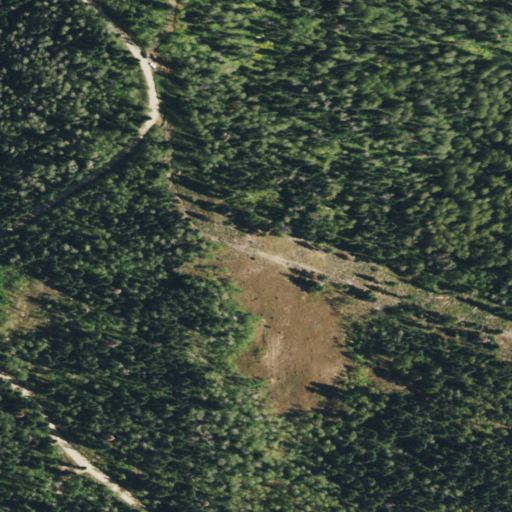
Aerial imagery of mountain in Colorado named Barnes Mountain containing mixed forest, deciduous forest, and shrub